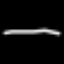
Label: line